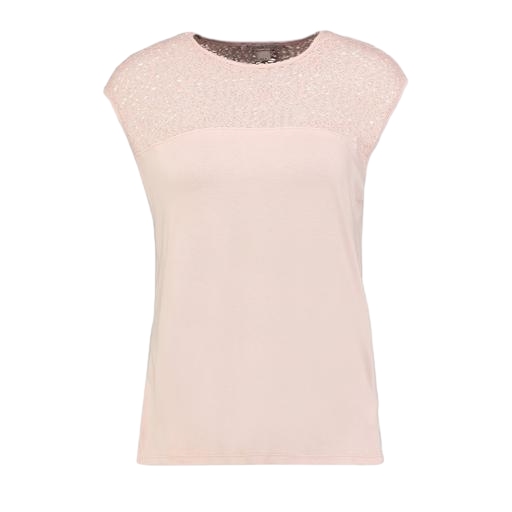
lace-yoke t-shirt, pink lace-accented top, pink women's georgette jersey muscle t-shirt, white background